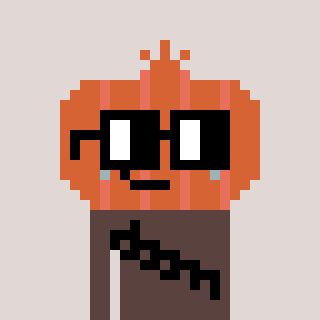
a pixel art character with square black glasses, a onion-shaped head and a darkbrown-colored body on a warm background